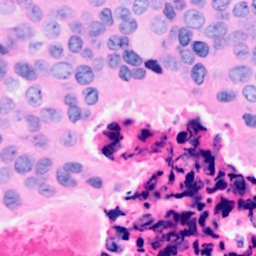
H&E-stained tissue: Breast